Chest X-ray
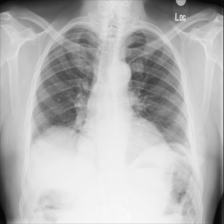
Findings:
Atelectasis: negative
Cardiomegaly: negative
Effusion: negative
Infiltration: negative
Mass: negative
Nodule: negative
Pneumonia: negative
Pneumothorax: positive
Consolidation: negative
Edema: negative
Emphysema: negative
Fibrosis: negative
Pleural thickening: negative
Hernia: negative